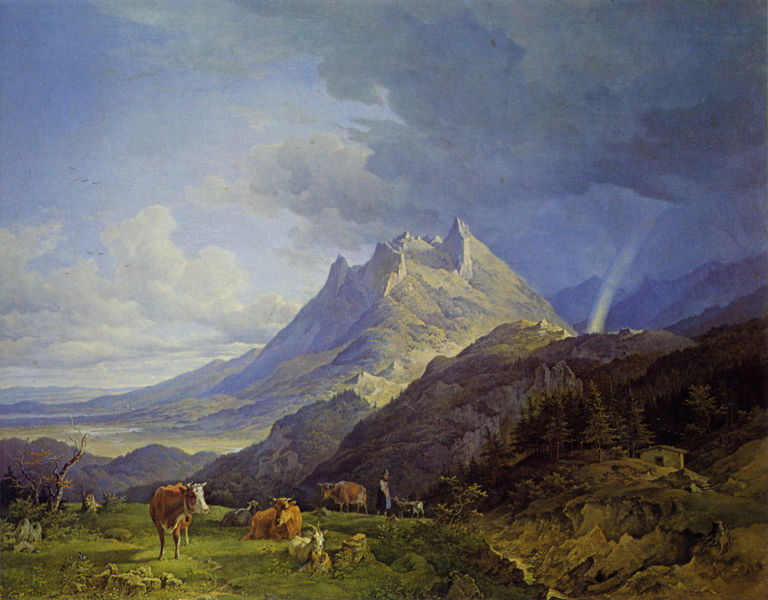
Titel: Heuberg mit Inntal
Künstler: Max Joseph Wagenbauer
Standort: München
Institution: Galerie Füssl & Jakob
Schlagwörter: baum, berg, blau, dunkel, felsen, gemälde, gewitter, himmel, mann, schatten, wasser, weiß, wolken, bäume, grün, landschaft, see, braun, bunt, frau, grau, hell, hintergrund, licht, ausblick, gebäude, gras, haus, rasen, rot, tiere, wiese, wolke, mensch, stein, steine, öl, ast, baumstamm, ebene, horizont, hügel, kühe, natur, stamm, vieh, weide, weite, busch, hütte, sonne, sträucher, figur, realismus, kontrast, tal, wald, anhöhe, deutschland, magd, sommer, bogen, italien, abhang, bäuerin, berge, fels, gebirge, gipfel, hang, lila, violett, herde, kuh, landschaftsmalerei, rind, alm, massiv, idylle, romantik, tannen, unwetter, wetter, tiefe, bauer, panorama, regen, rinder, schaf, burg, weiden, alpen, bergspitze, festung, abgrund, hodler, landschaftsbild, wurzeln, glocke, stall, nadelbäume, tannenbäume, graben, bergzug, tirol, bock, hirte, hirtin, schäfer, ziegenbock, ziege, alben, hochland, europa, ziegen, regenbogen, wlad, toter baum, hirt, alb, bildtiefe, gebirgskamm, realiamus, senner, sennerin, panorame, waldhaus, berg regenbogen, gies